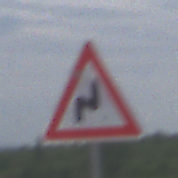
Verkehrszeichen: DoppelkurveRechts
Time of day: Midday
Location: Outdoor (RoadRail)
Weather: PartlyCloudy
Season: NotSpecified
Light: Natural